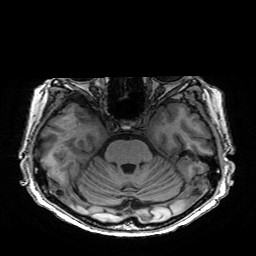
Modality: T1w
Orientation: coronal
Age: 71
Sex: female
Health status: healthy
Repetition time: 2.53 s
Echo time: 0.0034 s